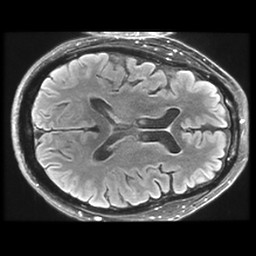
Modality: FLAIR
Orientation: axial
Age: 69
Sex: male
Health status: healthy
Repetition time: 12 s
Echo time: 0.09782 s